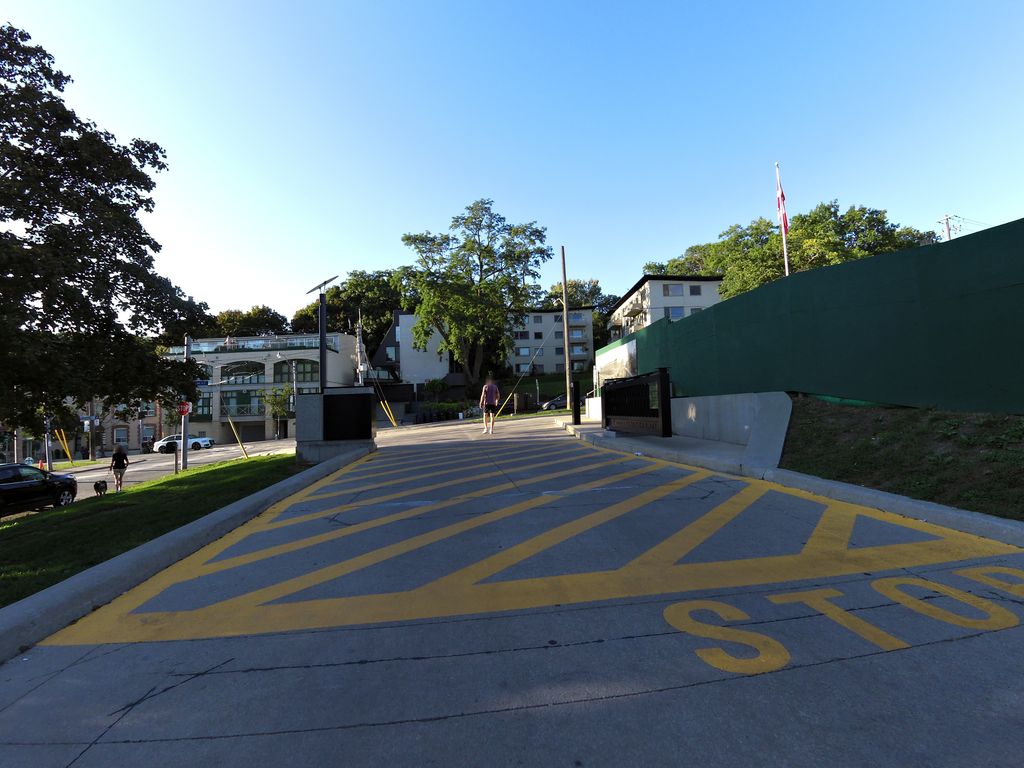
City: toronto